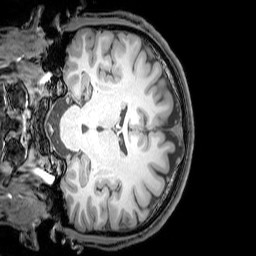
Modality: T1w
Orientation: coronal
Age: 24
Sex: male
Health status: healthy
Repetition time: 0.081 s
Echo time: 0.037 s